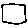
Label: square